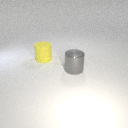
large gray metal cylinder to the right of large yellow rubber cylinder